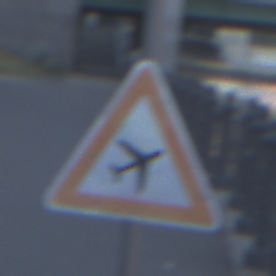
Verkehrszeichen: FlugbetriebLinks
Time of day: SunriseSunset
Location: Outdoor (Urban)
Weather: Clear
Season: NotSpecified
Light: Natural